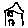
Label: house